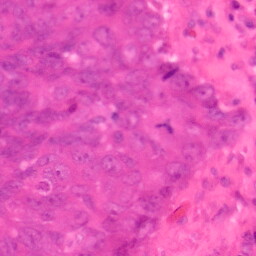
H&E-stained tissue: Colon